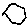
Label: hexagon